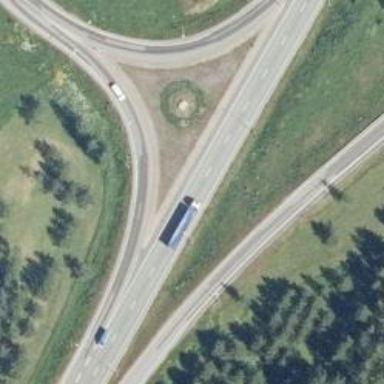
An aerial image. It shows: Trunk link highway.